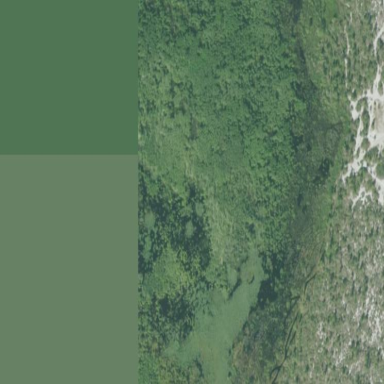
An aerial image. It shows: Marshy wetland area.